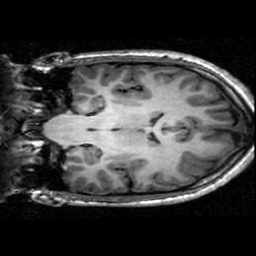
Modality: T1w
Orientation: coronal
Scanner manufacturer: ge
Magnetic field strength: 3 T
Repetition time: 0.00904 s
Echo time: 0.00184 s